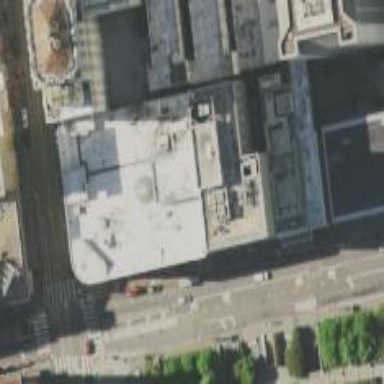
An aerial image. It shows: Retail building that houses department store.